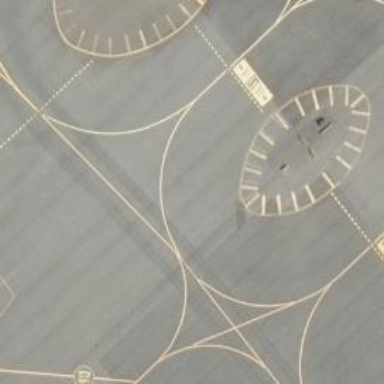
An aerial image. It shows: View of taxiway at the airport.